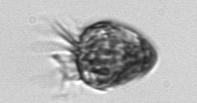
Label: Ciliophora